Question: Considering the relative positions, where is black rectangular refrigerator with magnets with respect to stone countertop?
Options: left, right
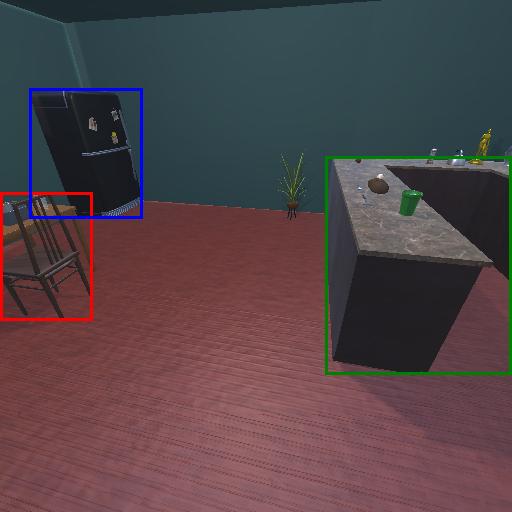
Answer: left